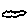
Label: cloud